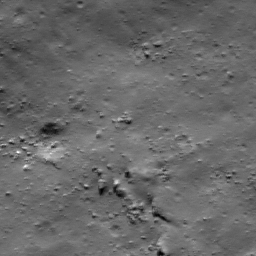
Host type: background_regolith
Lunar coordinates: latitude nan, longitude nan